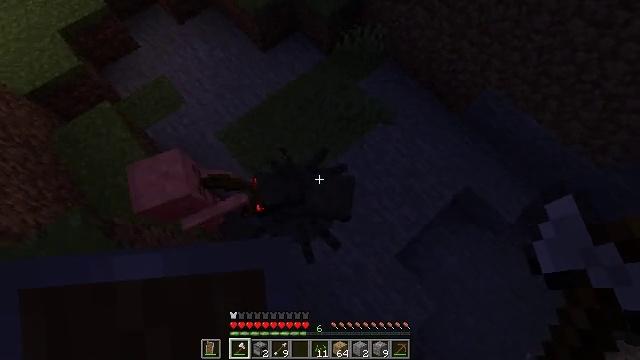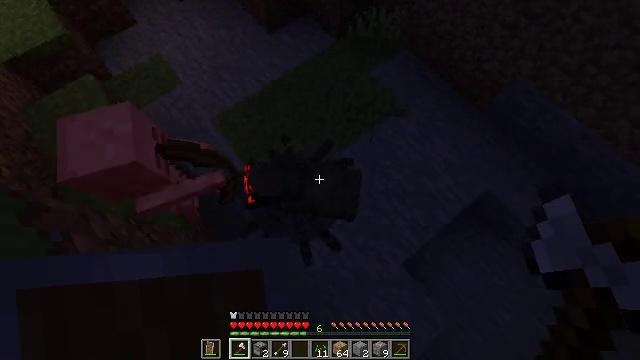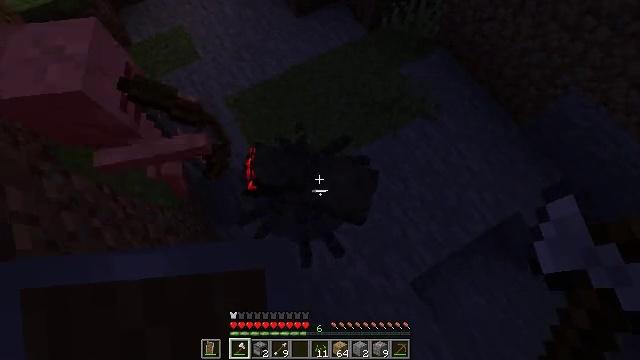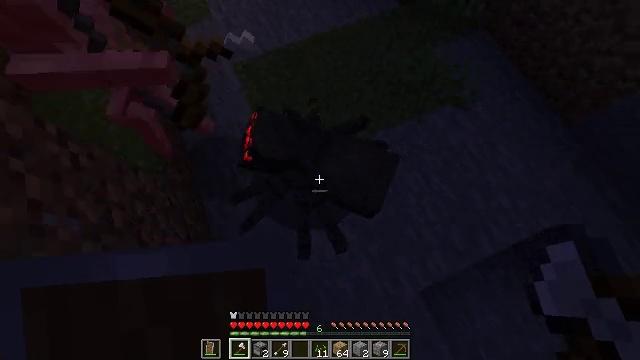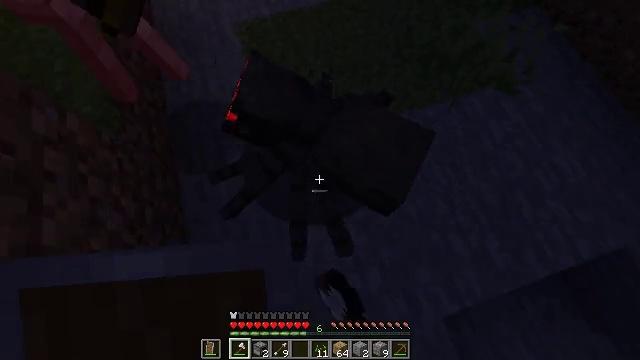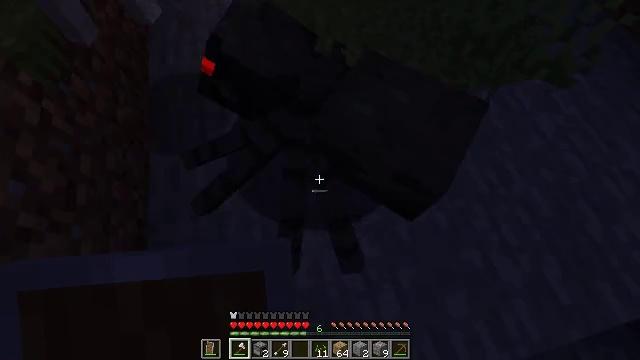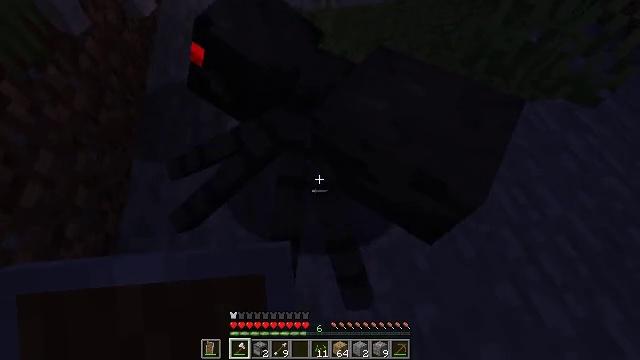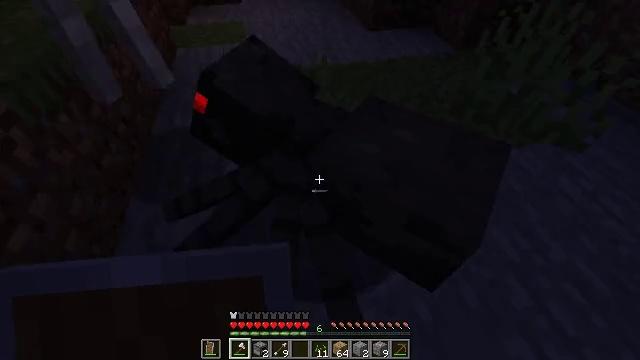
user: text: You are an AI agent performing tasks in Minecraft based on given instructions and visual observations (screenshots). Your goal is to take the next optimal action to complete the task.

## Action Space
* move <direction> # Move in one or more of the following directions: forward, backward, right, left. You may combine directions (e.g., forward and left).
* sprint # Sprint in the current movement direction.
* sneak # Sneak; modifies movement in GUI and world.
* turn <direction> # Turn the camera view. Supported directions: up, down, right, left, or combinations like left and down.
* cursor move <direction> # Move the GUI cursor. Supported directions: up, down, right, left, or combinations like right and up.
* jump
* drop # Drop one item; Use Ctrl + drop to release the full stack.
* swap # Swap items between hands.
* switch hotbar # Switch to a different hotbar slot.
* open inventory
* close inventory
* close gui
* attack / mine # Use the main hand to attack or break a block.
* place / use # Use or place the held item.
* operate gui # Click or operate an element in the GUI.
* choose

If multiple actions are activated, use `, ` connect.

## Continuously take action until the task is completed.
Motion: motion action
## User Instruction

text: Fight a spider.
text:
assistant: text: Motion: move back, turn left
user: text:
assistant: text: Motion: move back, turn left
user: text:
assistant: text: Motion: move back, turn left and down, attack / mine
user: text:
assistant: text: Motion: turn left and up, attack / mine
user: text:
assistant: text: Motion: turn left and up, attack / mine
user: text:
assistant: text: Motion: turn left and up, attack / mine
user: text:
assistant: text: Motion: turn up
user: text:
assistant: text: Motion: no_op